Question: How can the following work?
I am seeking for 'MSER' feature points and then pairing them with <URL> function.
'''
% file1 = 'roofs1.jpg';
% file2 = 'roofs2.jpg';
file1 = 'cameraman.tif';
I1 = imread(file1);
%I2 = imread(file2);
I2 = imrotate(I1, 45);
% I1 = rgb2gray(I1);
% I2 = rgb2gray(I2);
% %Find the SURF features.
% points1 = detectSURFFeatures(I1);
% points2 = detectSURFFeatures(I2);
points1 = detectMSERFeatures(I1);
points2 = detectMSERFeatures(I2);
%Extract the features.
[f1, vpts1] = extractFeatures(I1, points1);
[f2, vpts2] = extractFeatures(I2, points2);
%Retrieve the locations of matched points. The SURF featurevectors are already normalized.
indexPairs = matchFeatures(f1, f2, 'Prenormalized', true) ;
matched_pts1 = vpts1(indexPairs(:, 1));
matched_pts2 = vpts2(indexPairs(:, 2));
figure; showMatchedFeatures(I1,I2,matched_pts1,matched_pts2,'montage');
legend('matched points 1','matched points 2');
'''
Apparently it works fine

But how it can be? <URL> contains only ellipses. How can they paired? It is apparently not enough information!
I found that <URL> function returns SURF feature vectors from MSER points. So it compares 64-dimensional SURF vectors.
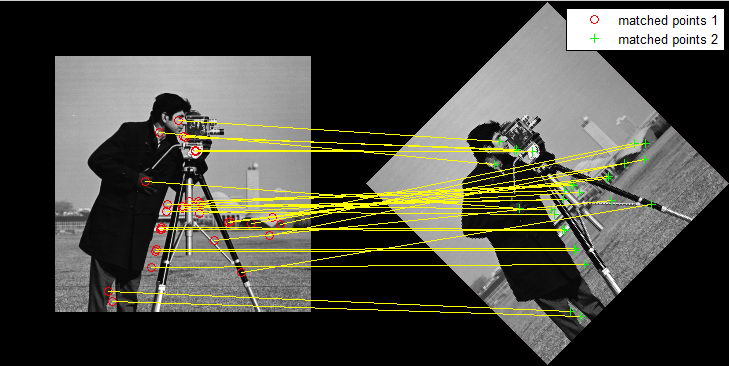
Answer: In this case the centroids of the MSER regions are simply used as interest points for extracting SURF descriptors. By default if you pass 'MSERRegions' into 'extractFeatures' you will get SURF descriptors back. However, MSER regions can be used for other things, such as detecting text in images.